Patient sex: F
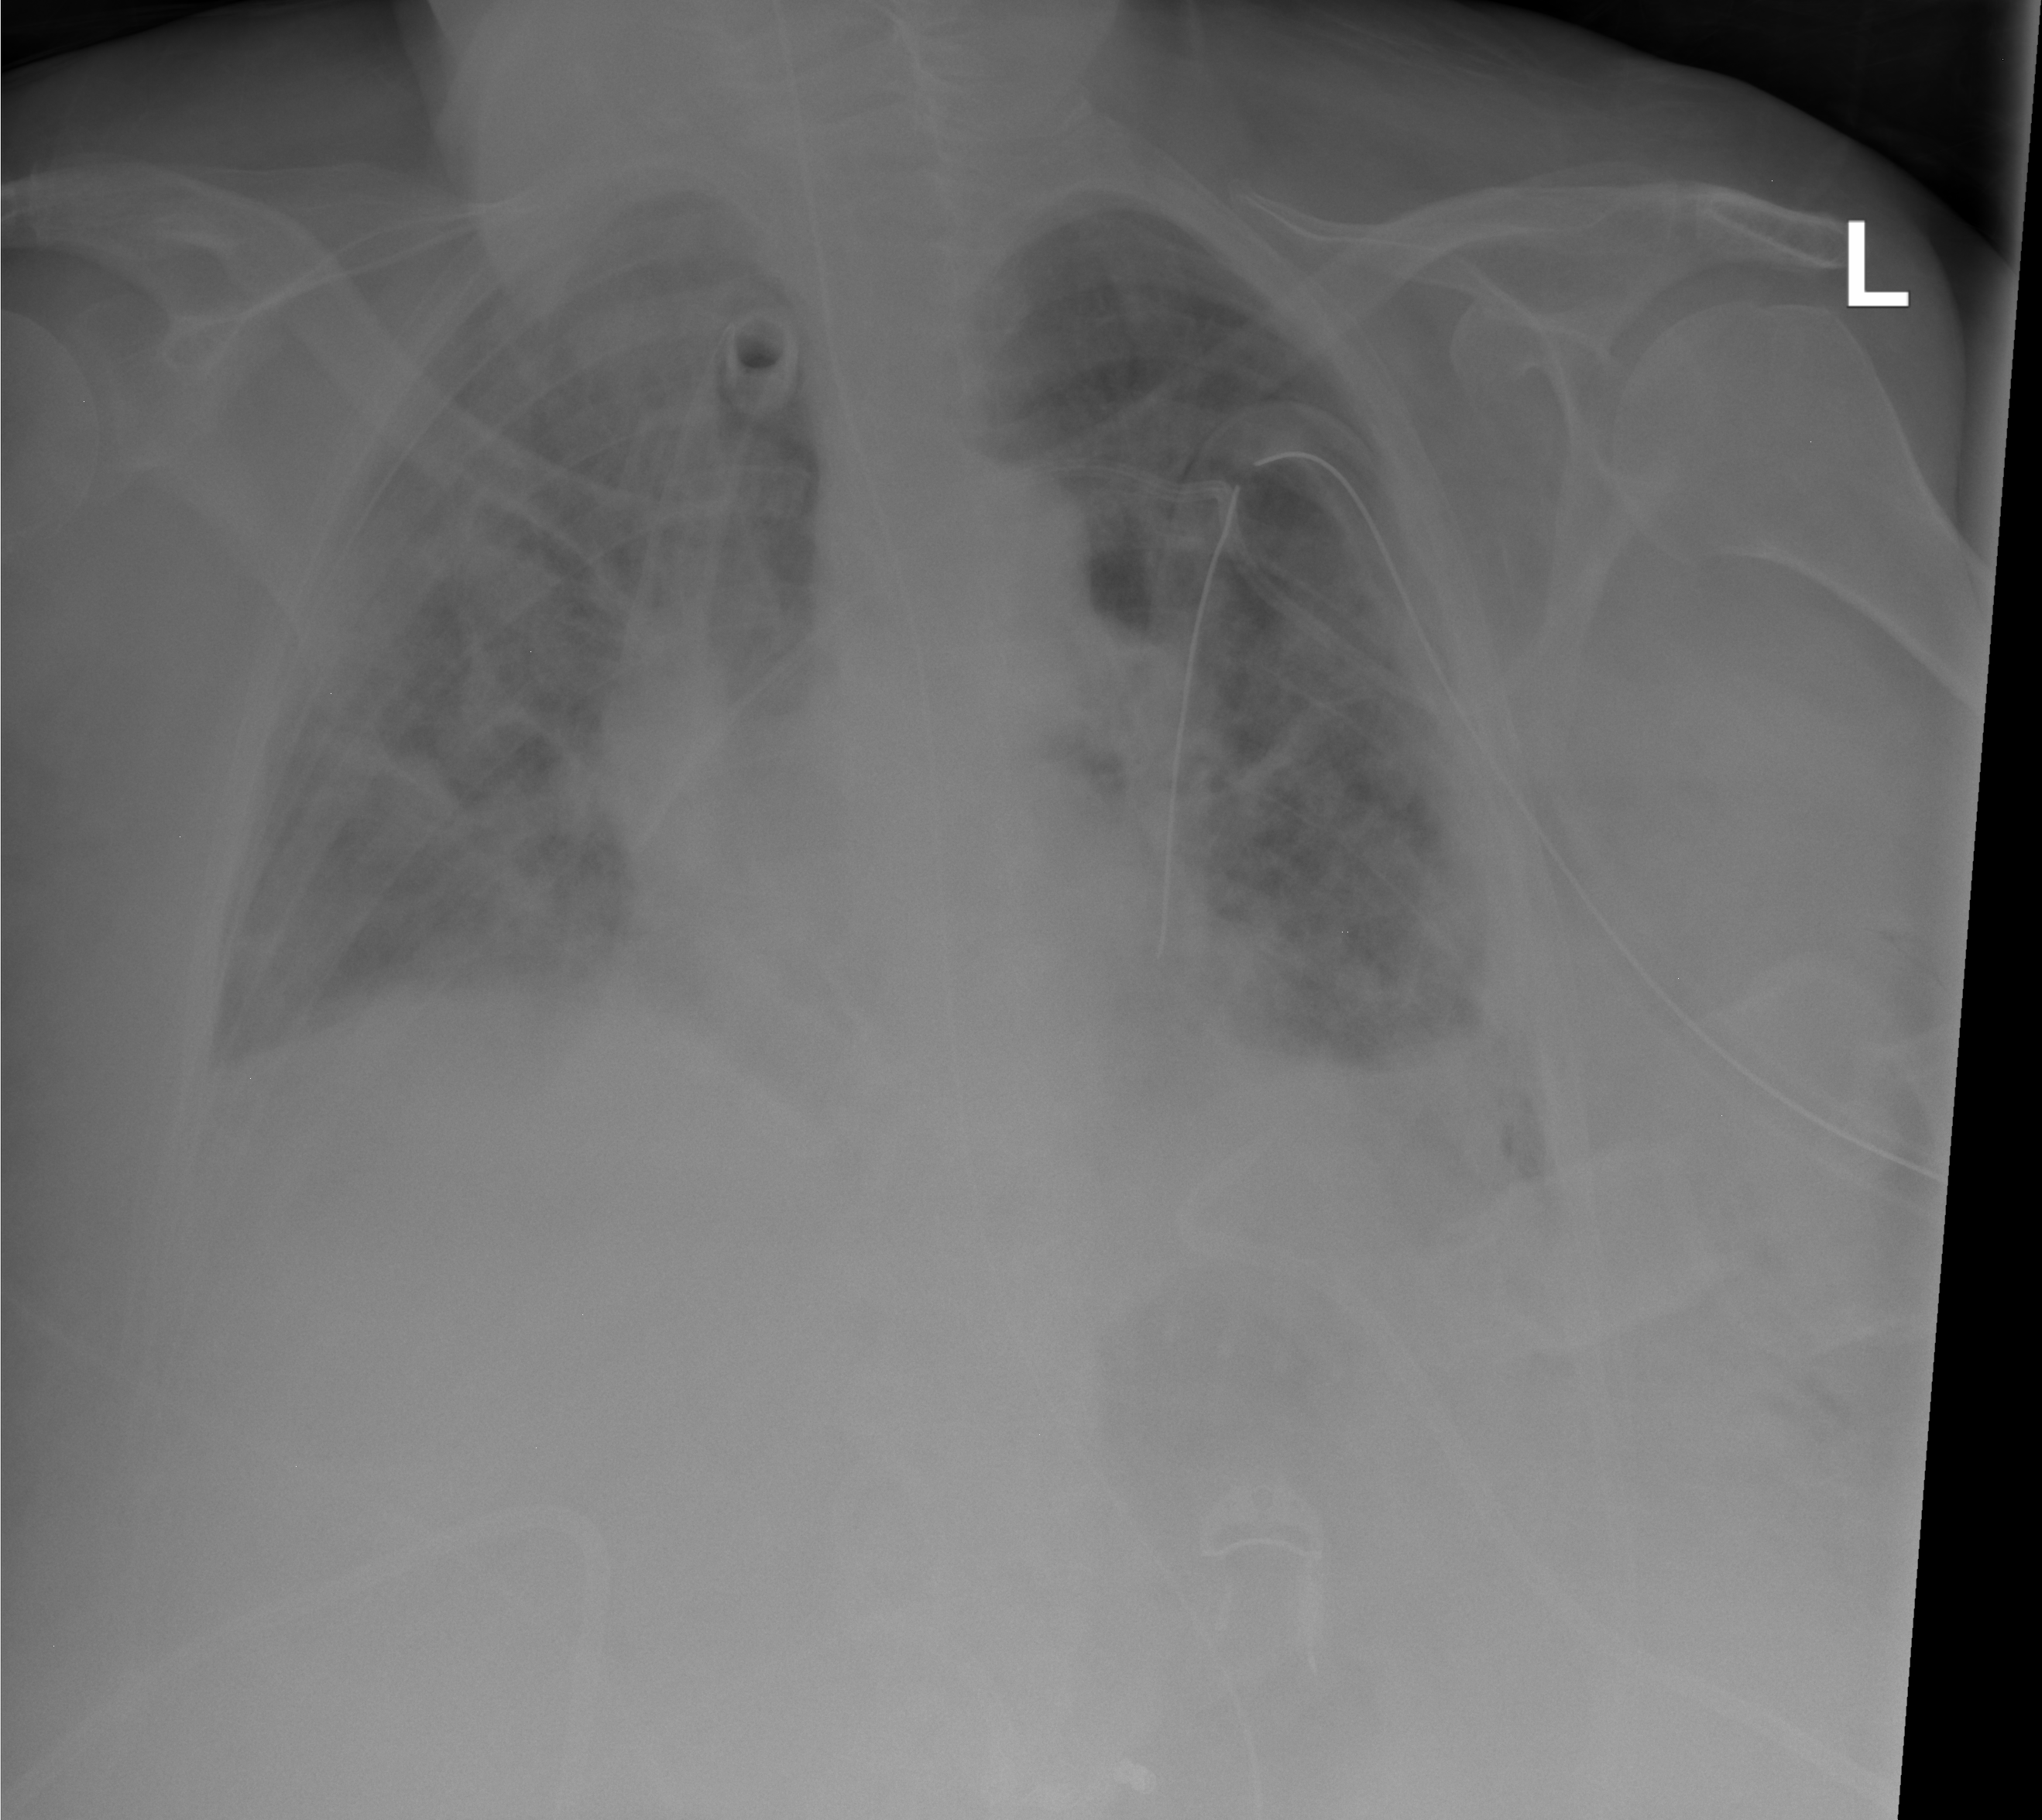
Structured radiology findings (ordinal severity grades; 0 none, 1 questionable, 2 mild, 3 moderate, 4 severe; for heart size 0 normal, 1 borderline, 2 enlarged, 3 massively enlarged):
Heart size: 0
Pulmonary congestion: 0
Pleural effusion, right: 0
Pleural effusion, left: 1
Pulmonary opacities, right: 2
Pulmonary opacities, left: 2
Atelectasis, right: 2
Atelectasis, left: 2